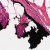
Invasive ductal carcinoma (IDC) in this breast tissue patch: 0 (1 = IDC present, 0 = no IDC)